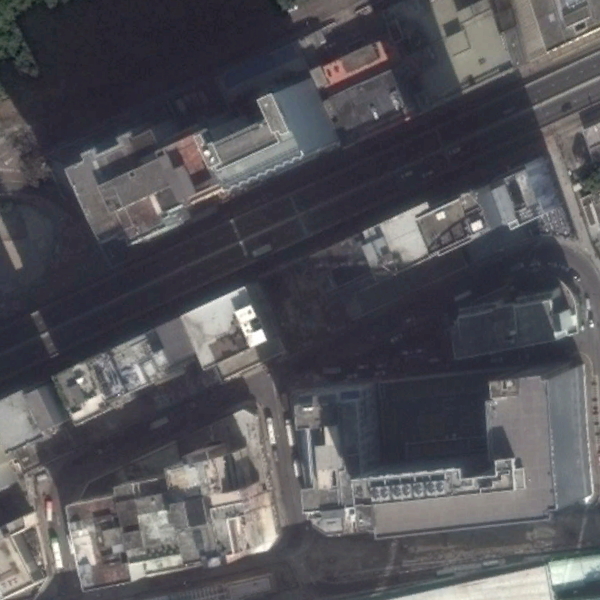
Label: Commercial